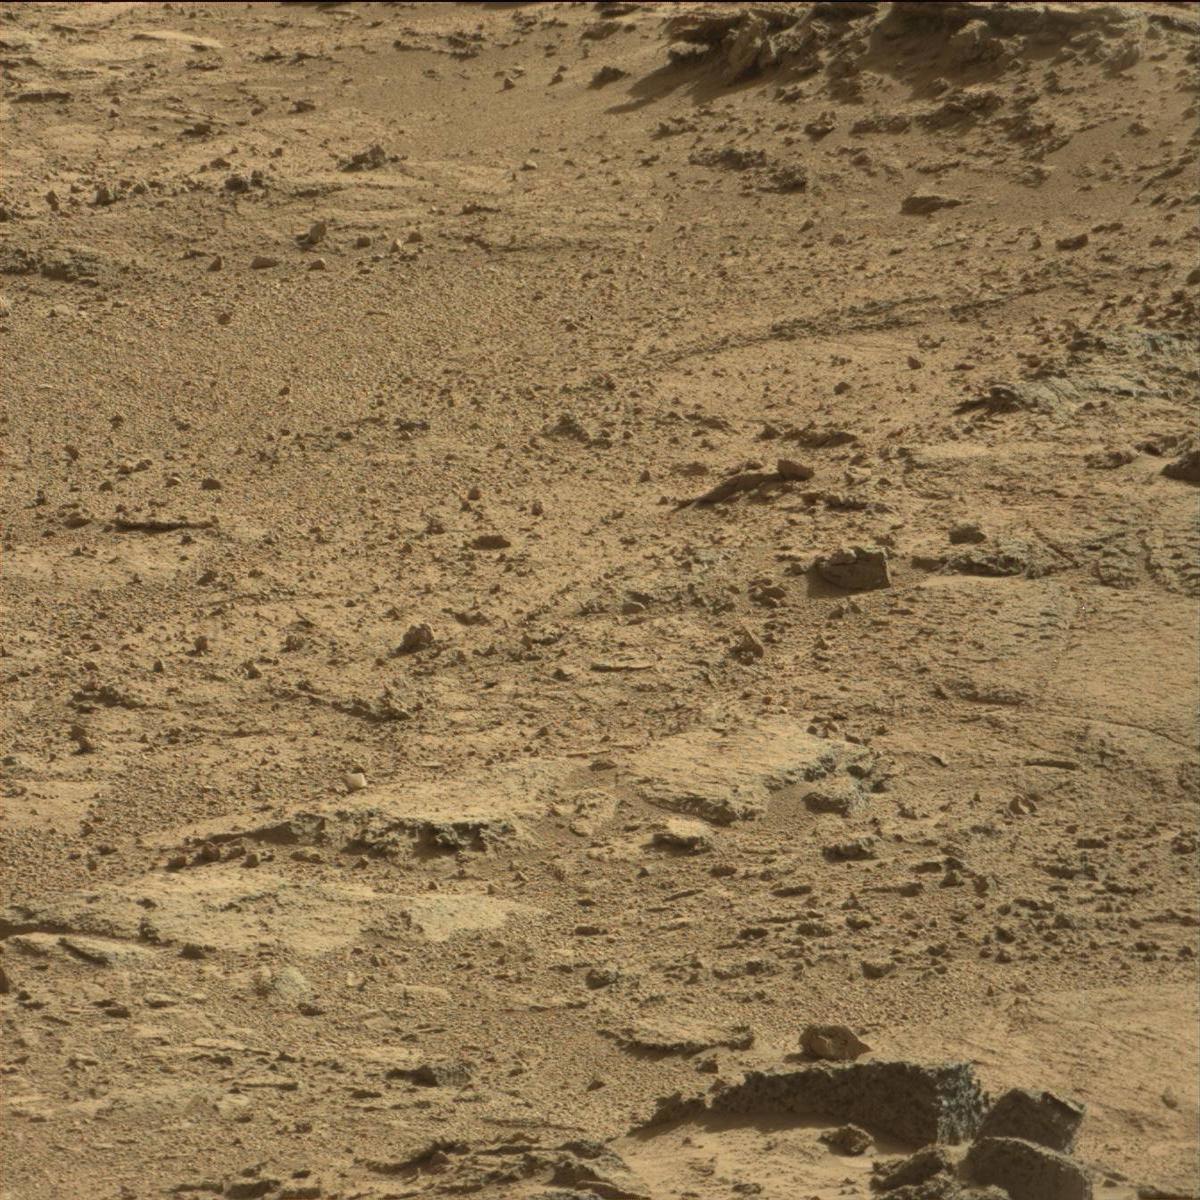
Terrain classes present: Bedrock, Rock, Sand / Soil